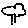
Label: tree